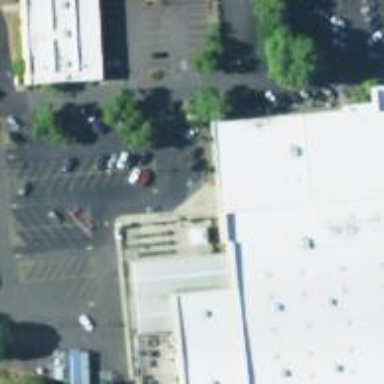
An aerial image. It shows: Parking space is available.